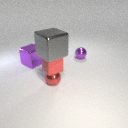
small red metal sphere to the left of small purple metal sphere